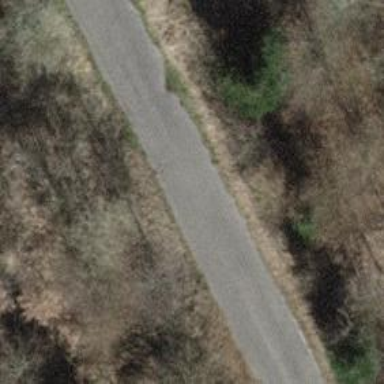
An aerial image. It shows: Unclassified road with asphalt surface.